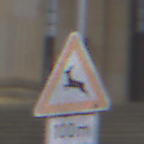
Verkehrszeichen: WildwechselRechts
Zusatzzeichen unten: Entfernungsangaben1
Umgebung: Outdoor, Urban
Tageszeit: Midday
Wetter: Overcast
Licht: Natural
Jahreszeit: NotSpecified
Kontrast: LowContrast